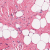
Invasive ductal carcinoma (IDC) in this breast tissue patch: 0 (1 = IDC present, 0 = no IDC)